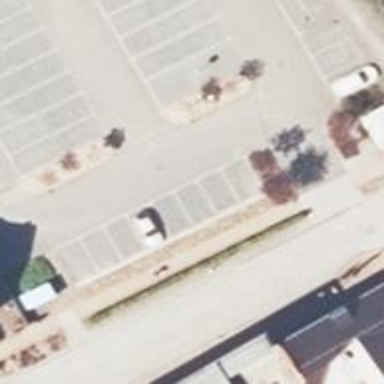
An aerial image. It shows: Road serving as parking aisle.